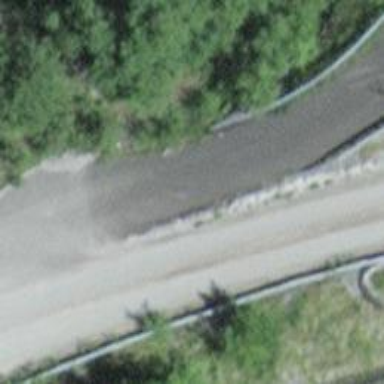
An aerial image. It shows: Well-maintained track road of grade 1.